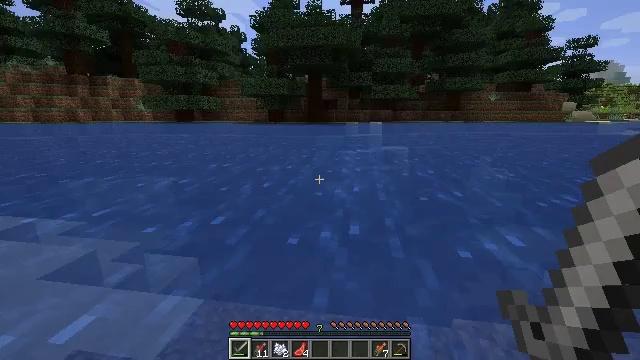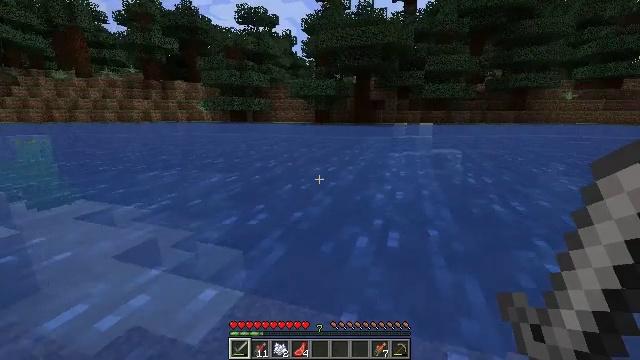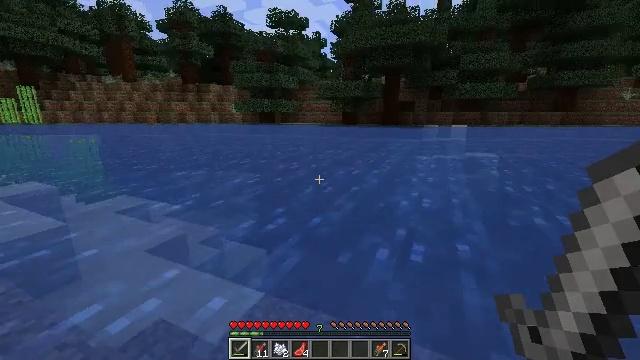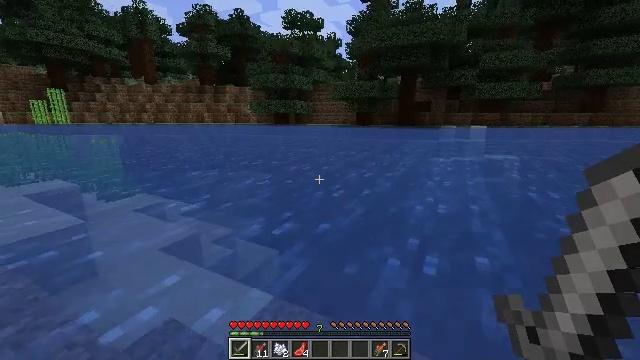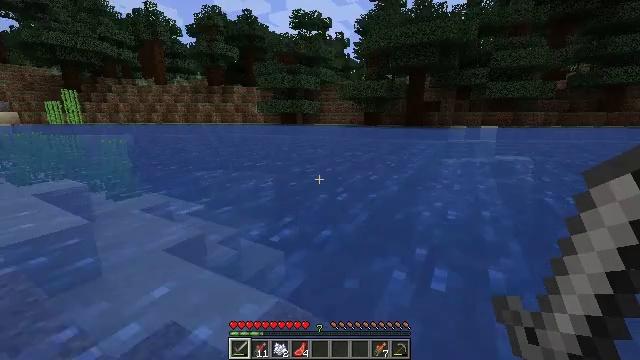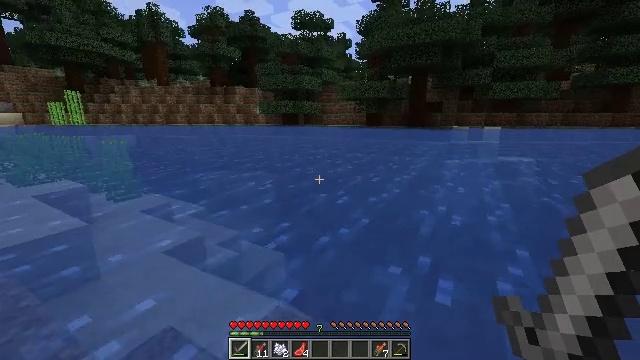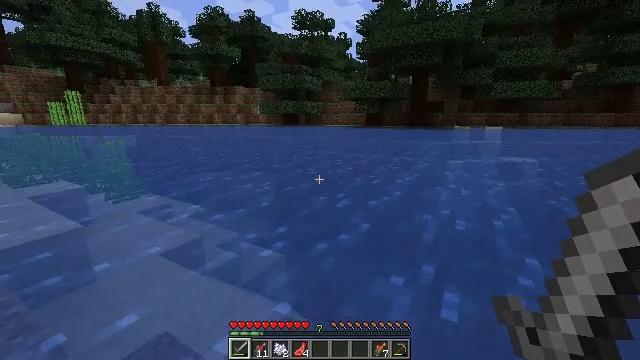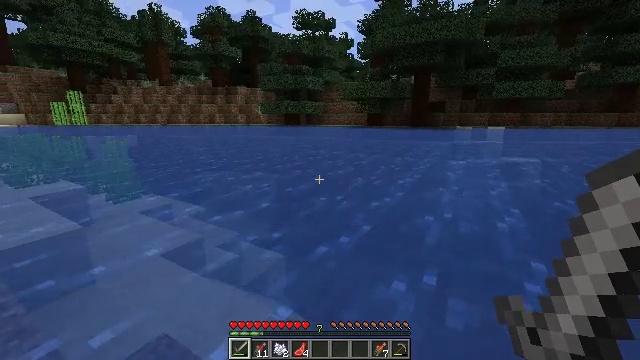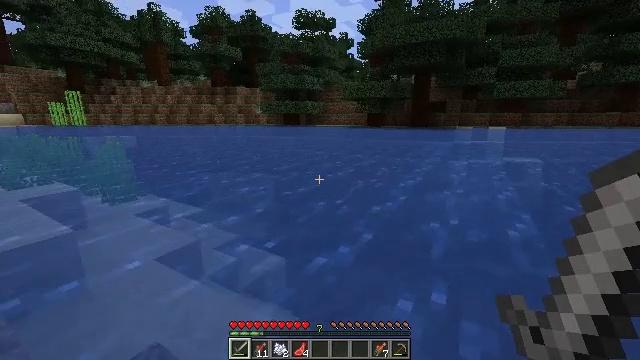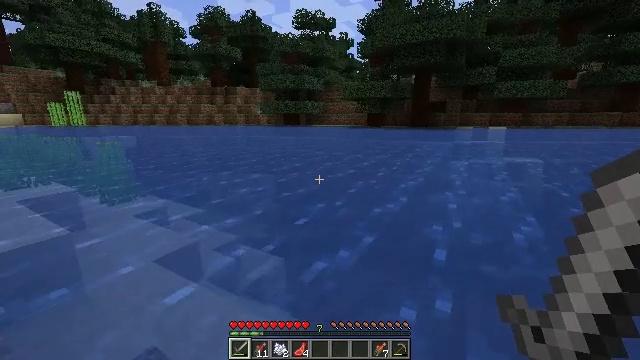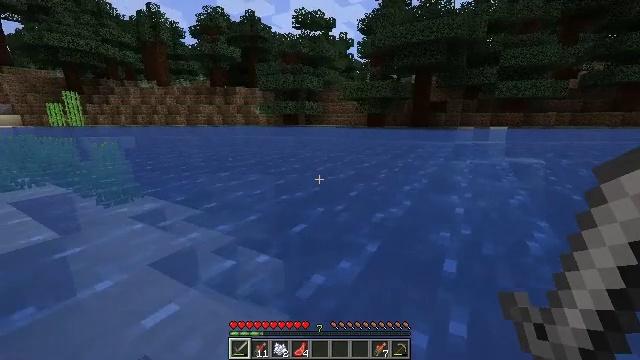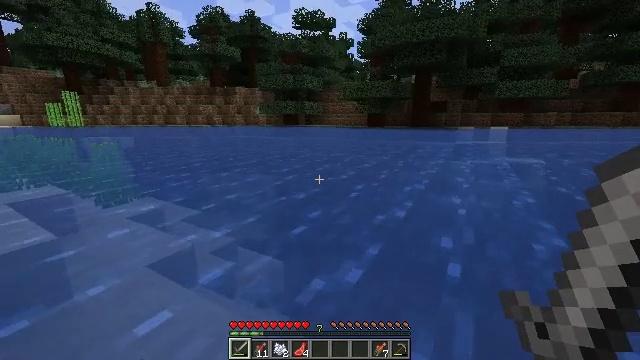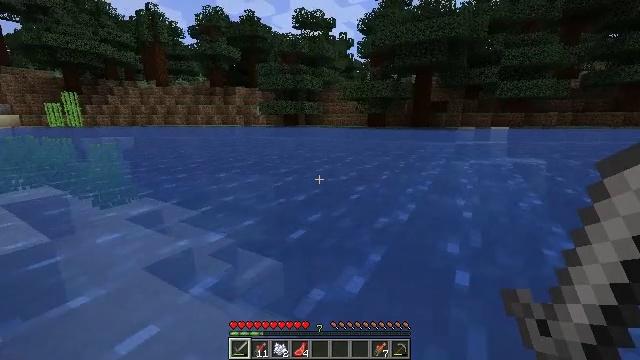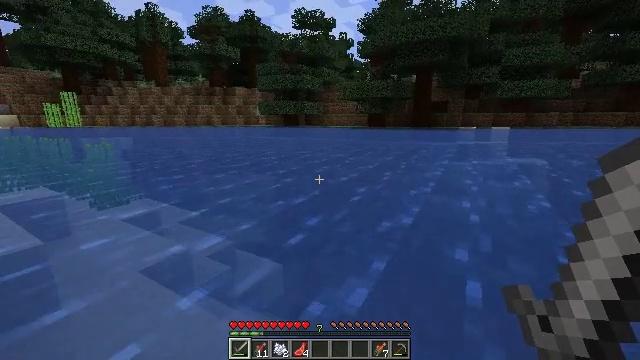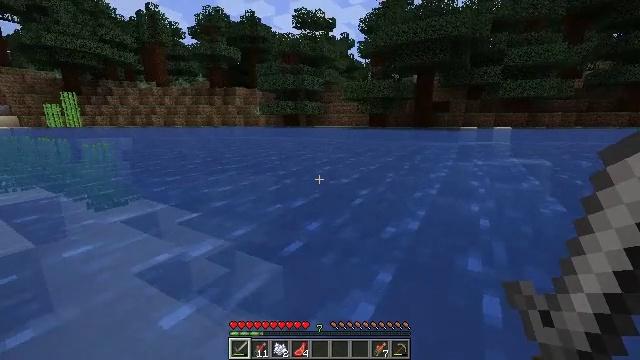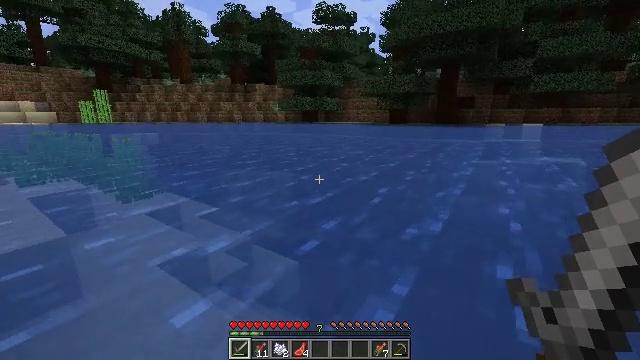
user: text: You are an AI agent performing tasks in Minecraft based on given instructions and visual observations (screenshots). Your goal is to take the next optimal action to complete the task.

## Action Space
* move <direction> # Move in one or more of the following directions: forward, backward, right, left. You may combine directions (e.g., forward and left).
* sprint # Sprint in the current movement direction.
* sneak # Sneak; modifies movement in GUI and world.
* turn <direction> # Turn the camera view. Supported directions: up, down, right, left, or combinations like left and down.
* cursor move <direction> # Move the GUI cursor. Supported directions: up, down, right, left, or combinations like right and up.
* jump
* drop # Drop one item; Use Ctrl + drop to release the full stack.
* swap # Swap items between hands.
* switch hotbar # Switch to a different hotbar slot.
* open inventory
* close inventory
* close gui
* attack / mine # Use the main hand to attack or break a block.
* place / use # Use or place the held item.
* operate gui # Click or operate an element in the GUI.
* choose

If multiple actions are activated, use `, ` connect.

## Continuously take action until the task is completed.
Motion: motion action
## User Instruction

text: Kill the salmon.
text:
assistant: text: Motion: move forward, turn left
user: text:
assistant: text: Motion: move forward, turn left
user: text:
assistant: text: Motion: move forward, turn left
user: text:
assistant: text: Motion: move forward, turn left
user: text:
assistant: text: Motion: move forward
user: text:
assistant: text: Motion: move forward
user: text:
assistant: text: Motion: move forward
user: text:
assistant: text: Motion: move forward
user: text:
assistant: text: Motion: move forward
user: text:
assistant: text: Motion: move forward
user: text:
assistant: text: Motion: move forward
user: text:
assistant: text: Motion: move forward
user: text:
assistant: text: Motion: move forward
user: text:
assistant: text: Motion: move forward
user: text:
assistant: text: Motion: move forward, turn left
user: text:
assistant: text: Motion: move forward, turn left and down
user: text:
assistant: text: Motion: move forward, turn left and down
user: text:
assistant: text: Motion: move forward, turn down
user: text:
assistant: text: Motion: move forward and move right
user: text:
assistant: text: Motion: move forward and move right
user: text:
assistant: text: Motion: move forward and move right
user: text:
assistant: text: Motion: move forward and move right
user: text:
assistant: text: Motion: move forward and move right
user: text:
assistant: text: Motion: move forward and move right
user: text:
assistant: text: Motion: move forward and move right
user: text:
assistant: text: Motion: move forward and move right
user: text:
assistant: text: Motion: move forward and move right, turn up
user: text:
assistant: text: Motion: move forward and move right
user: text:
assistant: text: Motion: move forward and move right
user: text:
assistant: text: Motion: move forward and move right